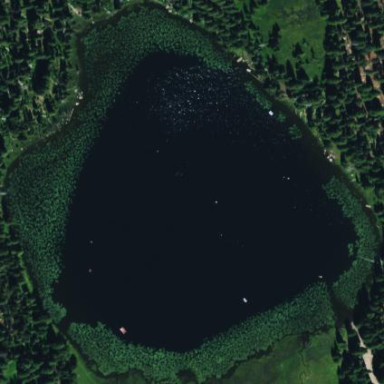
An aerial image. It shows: Lake with natural water.